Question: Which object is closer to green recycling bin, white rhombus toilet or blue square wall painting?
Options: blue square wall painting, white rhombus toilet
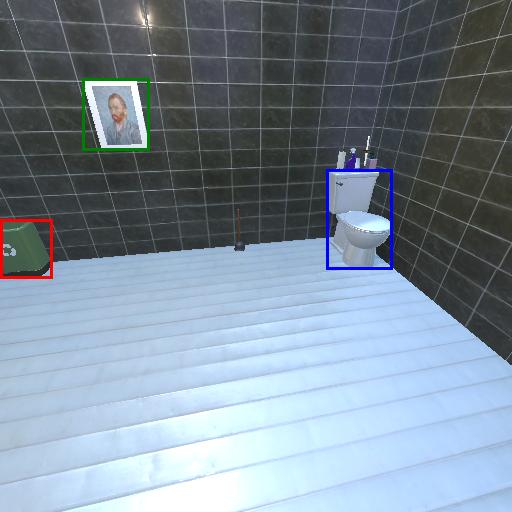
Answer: blue square wall painting